Question: In I've got a simple 2D matrix. I would like to calculate the orientation of certain points of that matrix from the center of that very same matrix. Maybe with a simple diagram it's clearer:

I've got several points (point in blue, green, yellow and brown). I would like to calculate the angles of orientation of each point. So p1 (blue) will be 45 degrees, yellow will be 180, brown will be 250-270 and green 0 degrees. It looks pretty easy however I've been stuck with this for a long time and my code doesn't works well in all situations.
In this example I'm showing a matrix with a pair number of rows and columns (my matrix will always be a square matrix), so what should be done in those cases in which the matrix has odd dimensions?
Thank you in advance
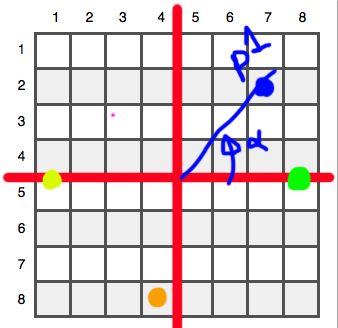
Answer: You can use <URL> from the center:
'''
[angle, ~]=cart2pol(3,3);
angle=
0.7854
'''
which is the angle in radians.
You can create a dataset with your cartesian coordinates (clockwise from the blue one):
'''
Coordinates=[3 3; 4 0; -1 -4; -4 0; -2, 2];
[angle, dist]=cart2pol(Coordinates(:, 1), Coordinates(:, 2));
'''
And convert the angle in degrees:
'''
DegAngle=(angle/(2*pi))*360;
DegAngle =
45.0000
0
-<PHONE>
<PHONE>
<PHONE>
'''
Note: to get the position of each point relative to the center you can use 'CoordTopLeft -floor(size(YourMatrix))' where 'CoordTopLeft' are the standard coordinates relative to the top left corner.